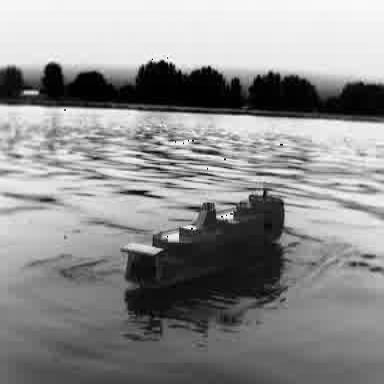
There is a container_ship in the infrared image.